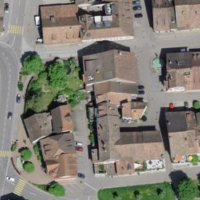
EUNIS habitat code: 54
Species observed at this site:
Lathyrus vernus
Cardamine pratensis